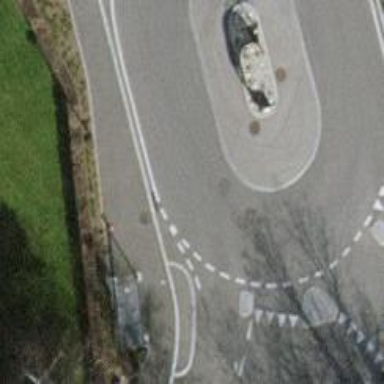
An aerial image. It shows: Bus stop along the road.